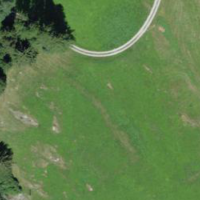
EUNIS habitat code: 24
Species observed at this site:
Corvus corone
Parus major
Erithacus rubecula
Pica pica
Regulus regulus
Nucifraga caryocatactes
Fringilla coelebs
Passer domesticus